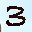
Label: 3